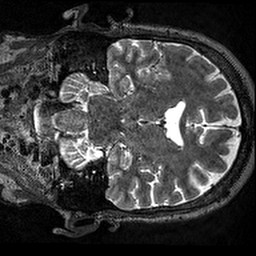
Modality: T2w
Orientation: coronal
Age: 65
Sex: female
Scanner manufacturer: siemens
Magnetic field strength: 3 T
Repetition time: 3.2 s
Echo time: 0.567 s